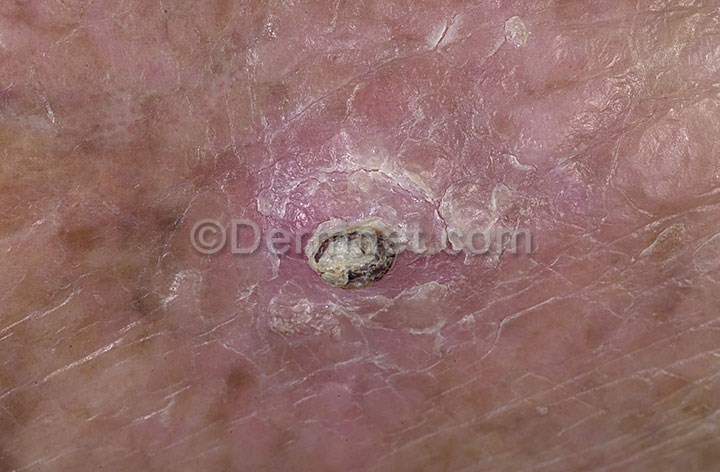
Disease: Seborrheic Keratoses and other Benign Tumors